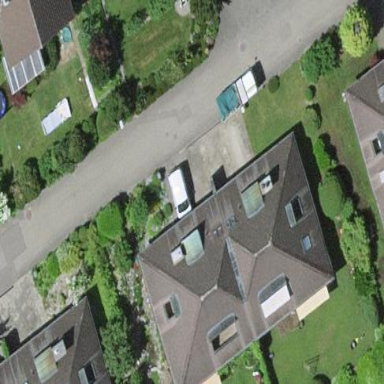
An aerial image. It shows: Residential building.